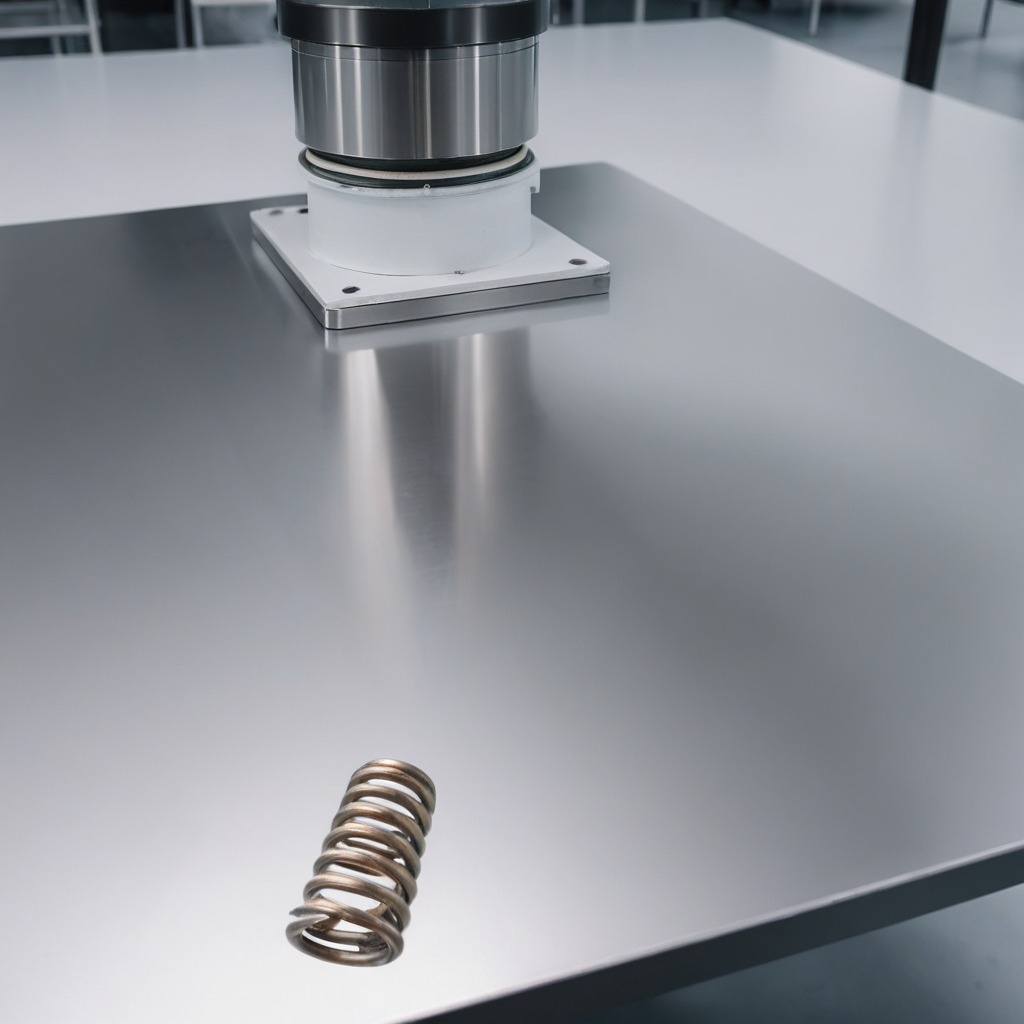
A coiled metal spring lies on a stainless steel table in a high-end prototyping lab.